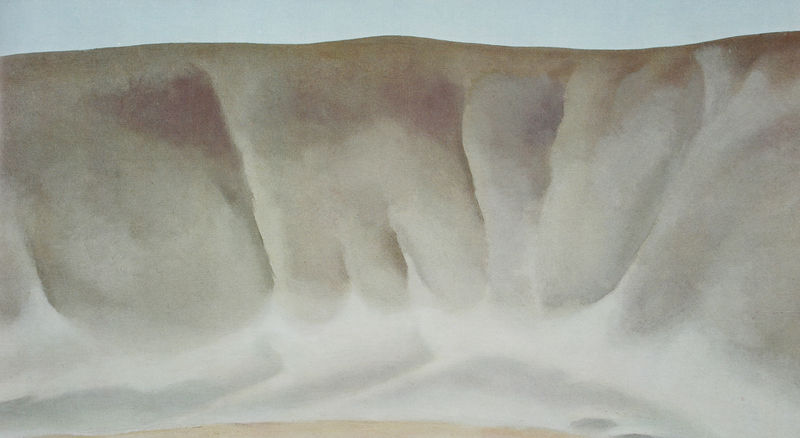
Titel: Grey Hills II
Künstler: Georgia O'Keeffe
Schlagwörter: berg, blau, dunkel, felsen, fuß, gemälde, gestein, himmel, schatten, wasser, weiß, aquarell, landschaft, ocker, sand, braun, grau, hell, licht, zeichnung, blick, beige, malerei, muster, wand, falten, stein, öl, horizont, hügel, natur, tal, anhöhe, küste, strand, abstrakt, düne, dünen, gebirge, hellbraun, kamm, leer, modern, risse, wüste, öde, farbe, lila, nebel, schattierung, schlucht, spalten, wolkenlos, rand, böschung, lciht, tiefe, hoch, o keiffe, freude, steilküste, oben, unten, helligkeit, höhe, ödnis, form, bergkamm, hoher, graben, kessel, zahn, rinnen, maleirei, horrizont, maleri, keeffe, o'eeffe, georgia, o´keeffe, sandberg, dünen - sommer